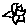
Label: flower